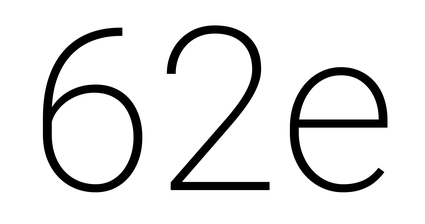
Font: Roboto_ExtraLight